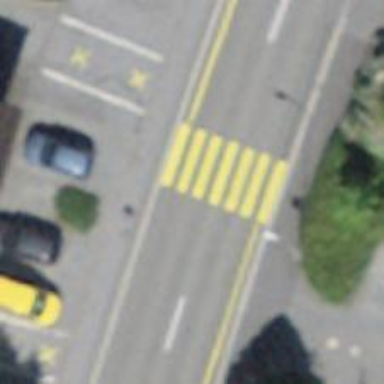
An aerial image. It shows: Marked zebra crossing on the road.